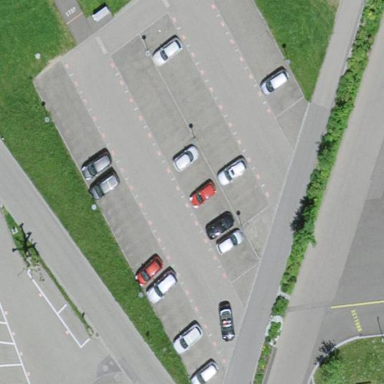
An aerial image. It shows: Parking area with surface.